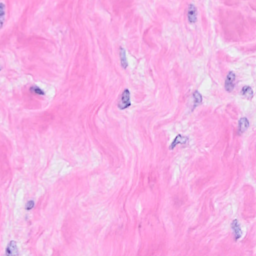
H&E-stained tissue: Breast